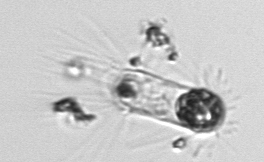
Label: Corethron_hystrix